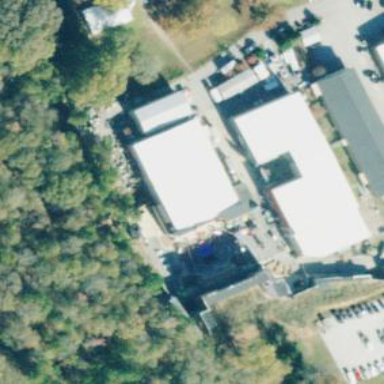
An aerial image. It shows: Television studio building.